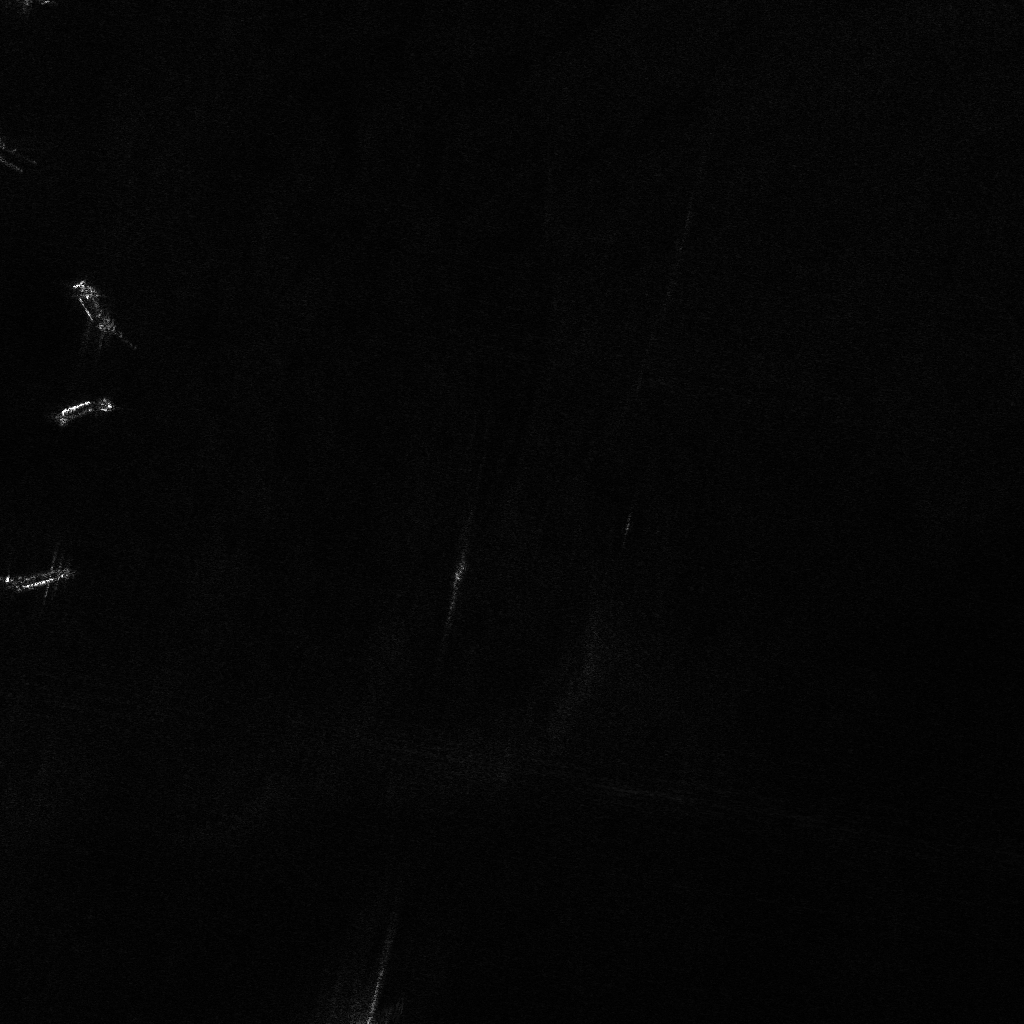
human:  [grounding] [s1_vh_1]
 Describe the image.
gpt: In the satellite image, there is  <ref>2 small dredger </ref> <box>[[3, 53, 4, 59, 72], [7, 37, 8, 43, 72]]</box> located at left,  <ref>1 medium container </ref> <box>[[5, 29, 12, 30, 58]]</box> located at top left.